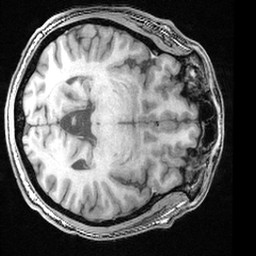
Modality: T1w
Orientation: axial
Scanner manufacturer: ge
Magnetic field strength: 3 T
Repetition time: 0.008572 s
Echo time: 0.003384 s